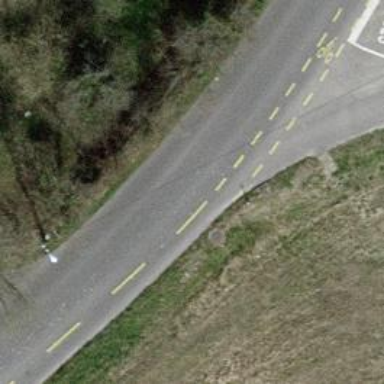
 but there is dedicated cycle lane on the left side."